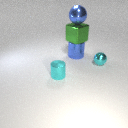
large blue metal cylinder below large blue metal sphere